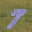
Label: 7